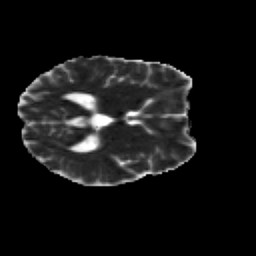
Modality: MD
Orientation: axial
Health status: healthy
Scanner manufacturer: siemens
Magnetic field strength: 3 T
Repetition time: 12 s
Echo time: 0.092 s